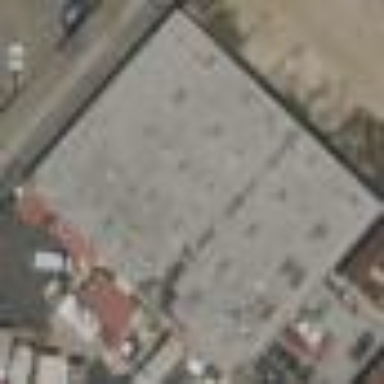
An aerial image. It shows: Warehouse building.